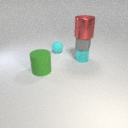
small cyan rubber sphere behind small cyan metal cylinder